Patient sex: M
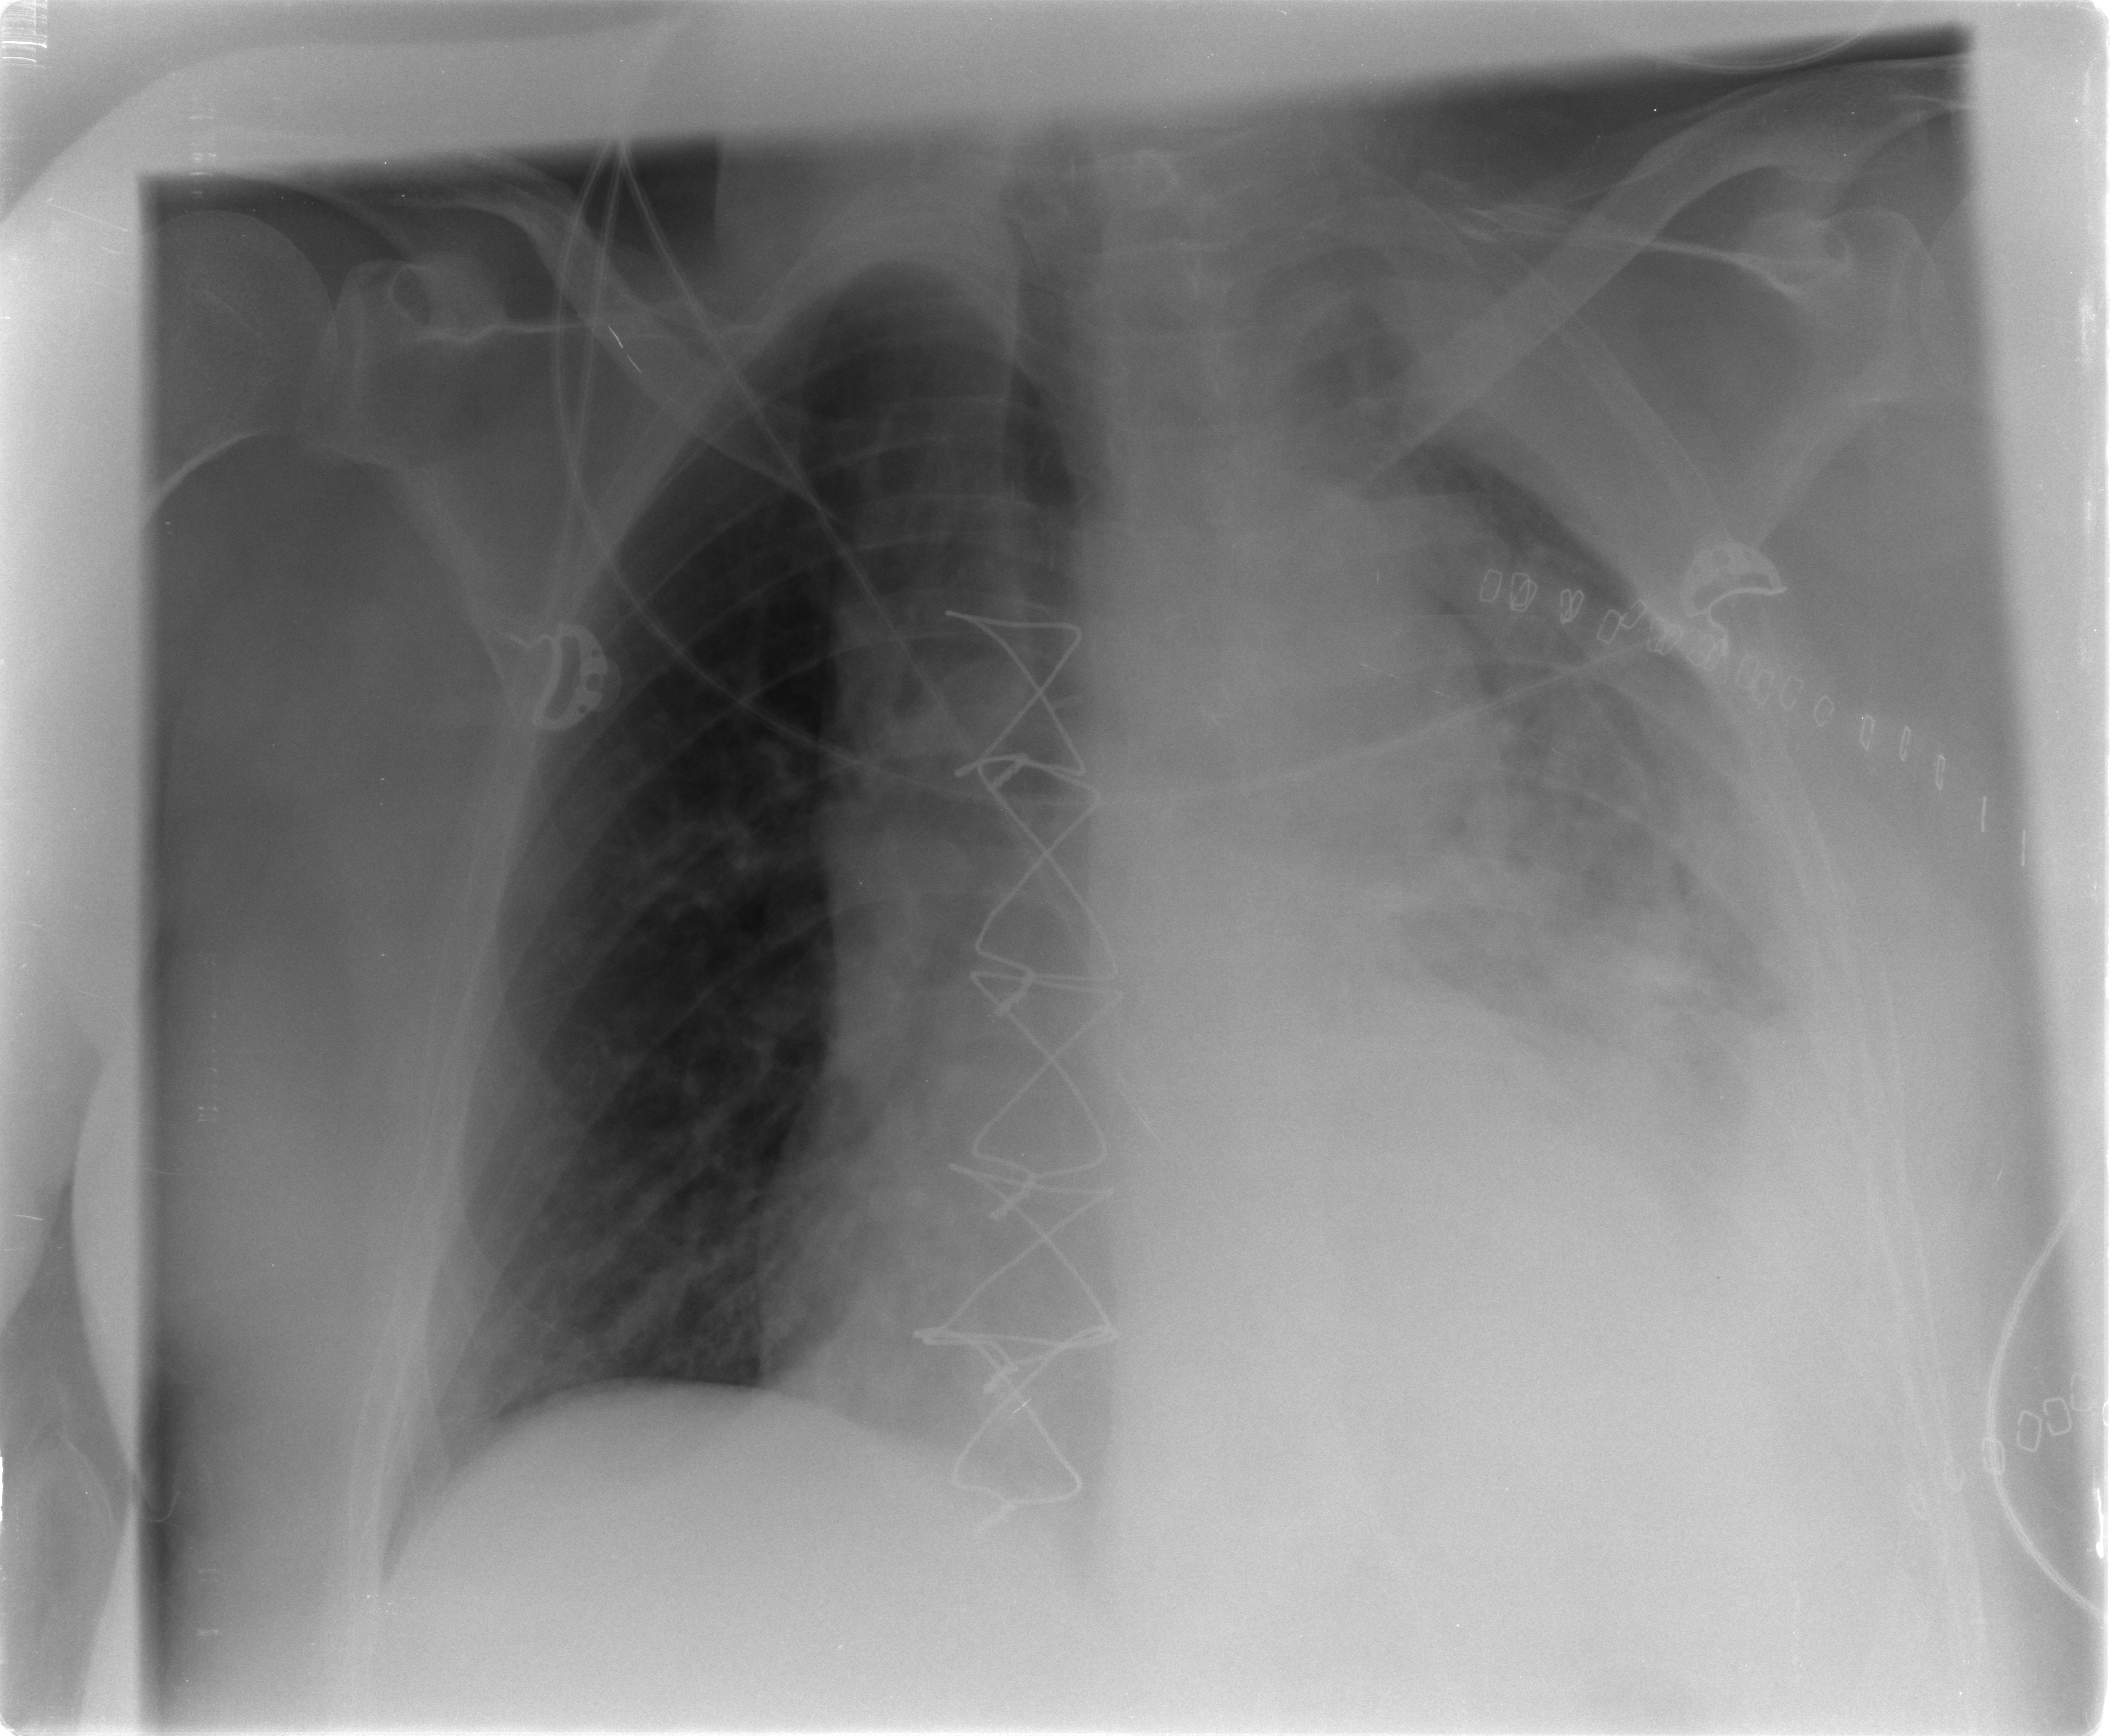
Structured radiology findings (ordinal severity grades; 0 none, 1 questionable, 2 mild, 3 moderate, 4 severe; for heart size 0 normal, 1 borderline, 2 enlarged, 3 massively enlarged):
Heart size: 2
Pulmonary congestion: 2
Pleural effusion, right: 0
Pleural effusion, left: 3
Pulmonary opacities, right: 2
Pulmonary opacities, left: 3
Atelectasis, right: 0
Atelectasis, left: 3